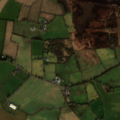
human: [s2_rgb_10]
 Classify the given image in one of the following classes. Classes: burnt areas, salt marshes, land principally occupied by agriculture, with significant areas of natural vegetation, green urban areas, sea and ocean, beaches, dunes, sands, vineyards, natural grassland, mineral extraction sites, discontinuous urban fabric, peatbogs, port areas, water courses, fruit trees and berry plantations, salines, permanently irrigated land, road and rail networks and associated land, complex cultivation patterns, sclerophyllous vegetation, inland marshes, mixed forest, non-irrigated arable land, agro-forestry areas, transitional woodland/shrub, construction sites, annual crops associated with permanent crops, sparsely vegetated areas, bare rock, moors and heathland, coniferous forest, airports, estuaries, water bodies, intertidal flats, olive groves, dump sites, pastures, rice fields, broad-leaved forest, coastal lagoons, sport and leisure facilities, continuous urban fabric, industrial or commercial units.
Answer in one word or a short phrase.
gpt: non-irrigated arable land, pastures, peatbogs